Question:
I want to create the above image using CSS, to use it as a button (placing text above it).
Button size: width is 180px, height is 36px
Can anyone help me?
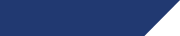
Answer: Join a triangle and a div <URL>
'''
.btn {
width: 100px;
height: 100px;
background: red;
float: left;
}
.rit {
float: left;
width: 0;
height: 0;
border-top: 100px solid red;
border-right: 100px solid transparent;
}
'''
'''
<div class="btn">Content</div>
<div class="rit"></div>
'''